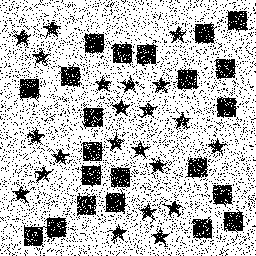
Squares: 22
Triangles: 0
Stars: 22
Total shapes: 44